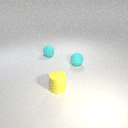
small cyan rubber sphere behind small yellow rubber cylinder